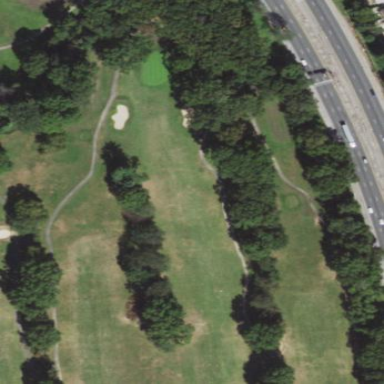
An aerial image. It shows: Grassy area designated as golf fairway.